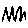
Label: zigzag